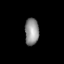
Tissue: lung
Cell type: Endothelial cells
Senescence score: 0.6064
Nuclear area (px): 370
Mean DAPI intensity: 143.67